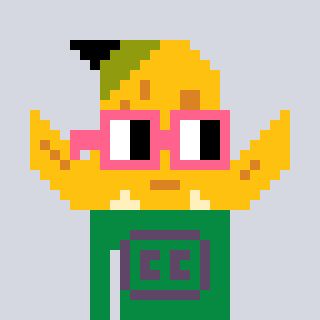
a pixel art character with square pink glasses, a banana-shaped head and a green-colored body on a cool background